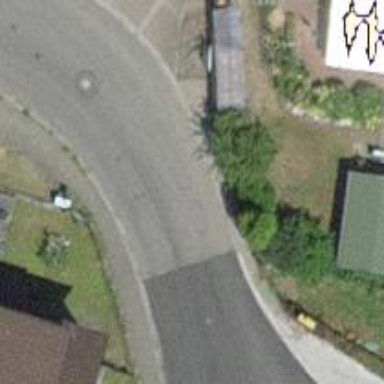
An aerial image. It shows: Residential road with asphalt surface. Both sides have sidewalks.